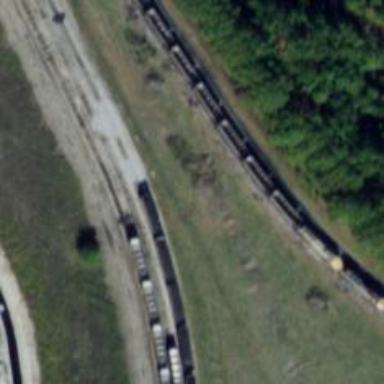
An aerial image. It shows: Railway spur service.